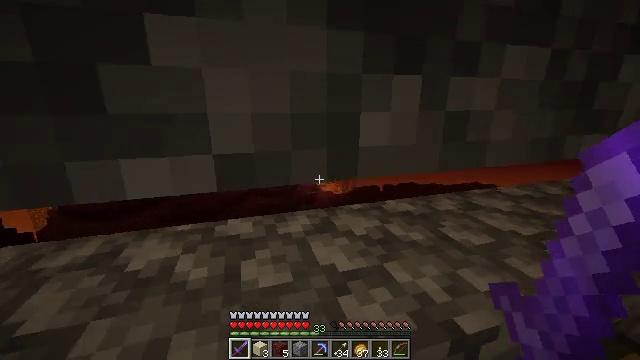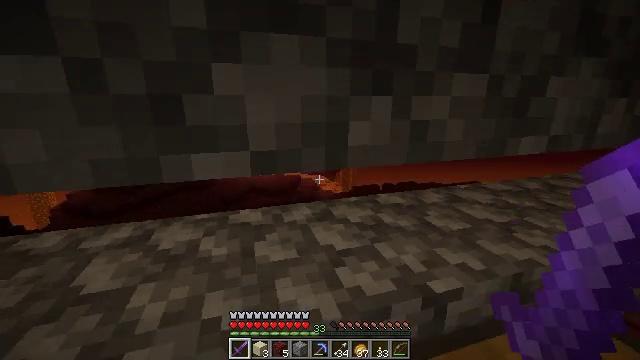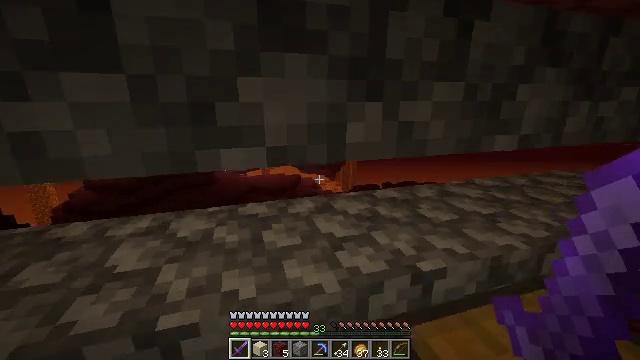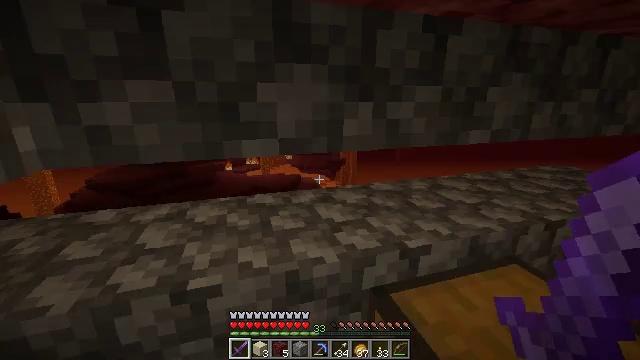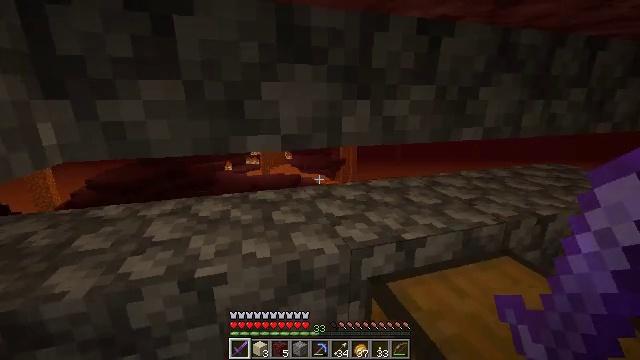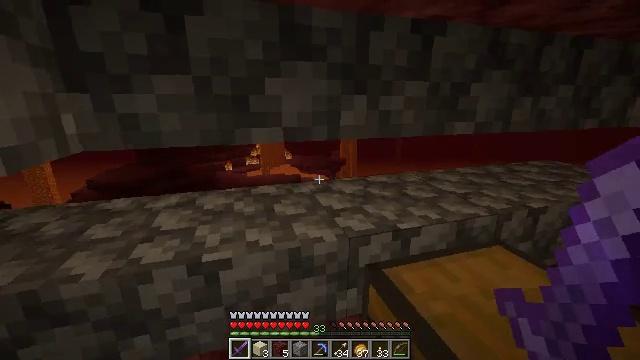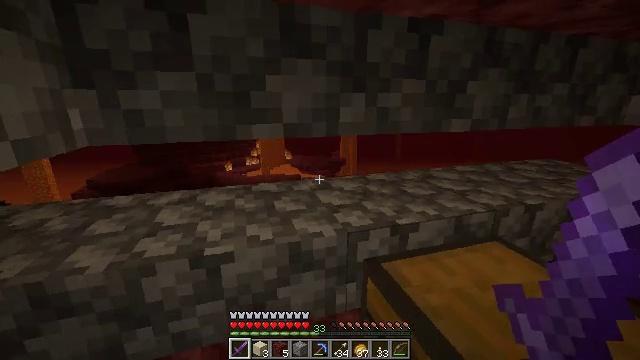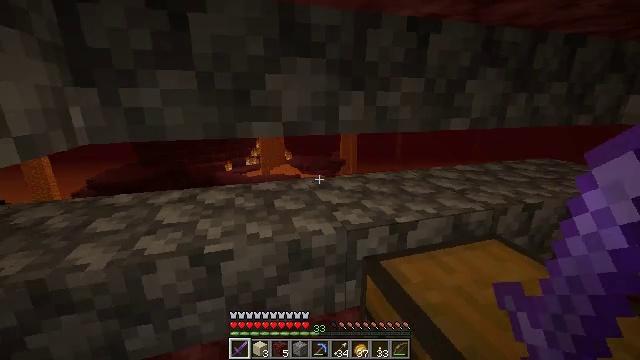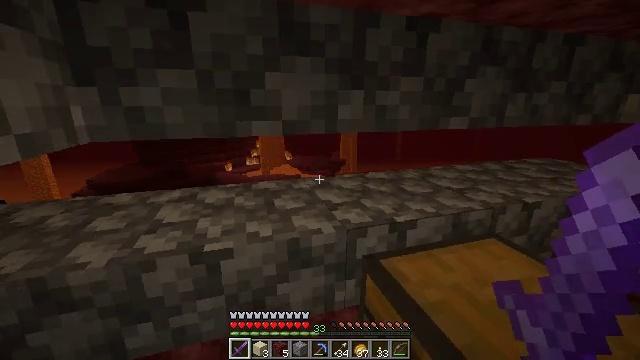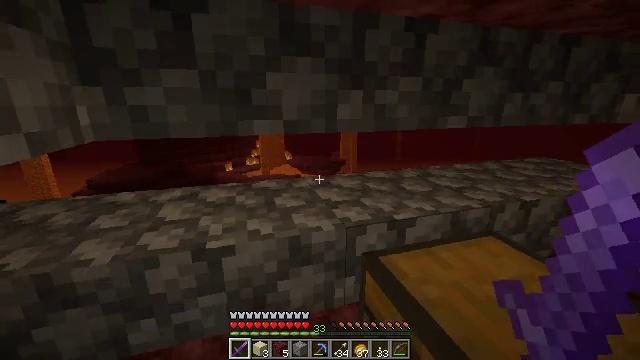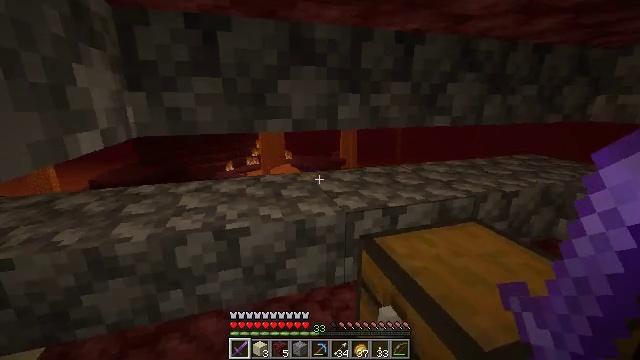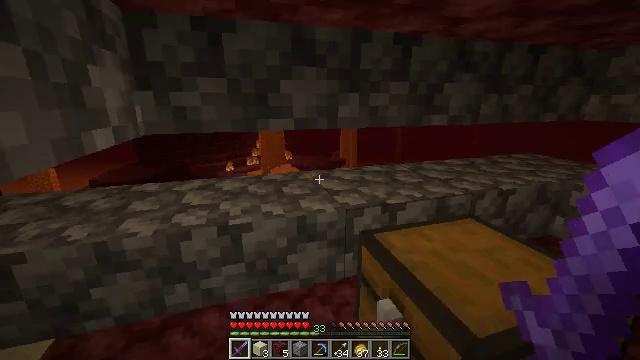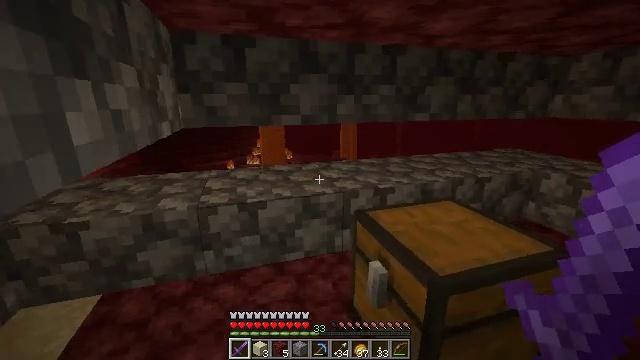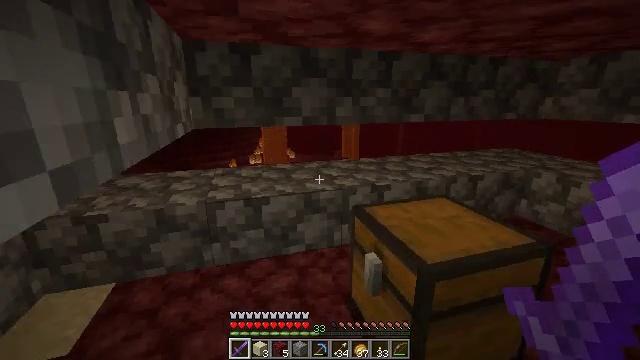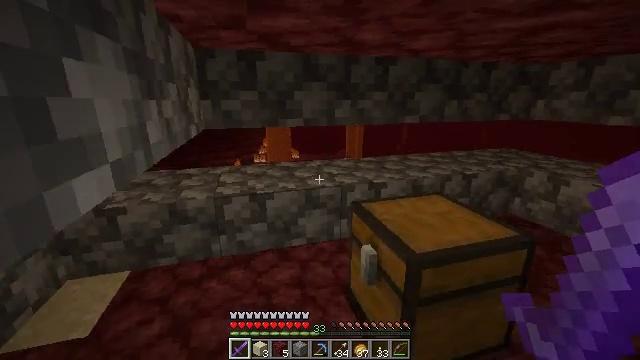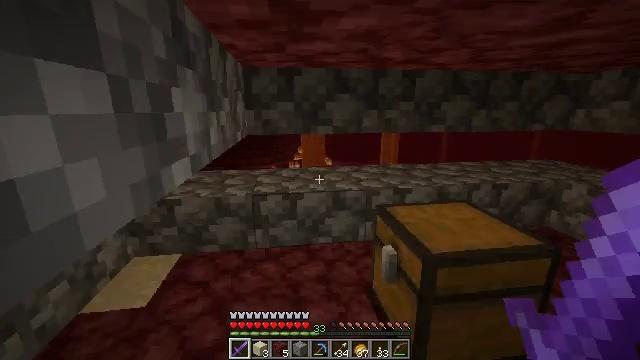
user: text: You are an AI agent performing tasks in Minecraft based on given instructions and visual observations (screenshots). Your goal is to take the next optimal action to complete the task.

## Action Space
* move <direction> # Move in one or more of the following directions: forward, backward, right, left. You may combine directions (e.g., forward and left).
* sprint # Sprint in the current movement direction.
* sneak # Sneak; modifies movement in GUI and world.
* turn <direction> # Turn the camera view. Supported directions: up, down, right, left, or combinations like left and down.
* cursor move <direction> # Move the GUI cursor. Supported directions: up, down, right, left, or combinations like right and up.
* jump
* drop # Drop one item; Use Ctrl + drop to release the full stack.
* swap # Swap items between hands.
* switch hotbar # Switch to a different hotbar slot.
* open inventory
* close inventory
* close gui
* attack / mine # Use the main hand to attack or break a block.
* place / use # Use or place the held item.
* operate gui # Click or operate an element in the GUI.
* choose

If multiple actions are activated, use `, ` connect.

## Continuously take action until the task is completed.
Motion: motion action
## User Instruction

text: Attack the cobblestone slab to gather it.
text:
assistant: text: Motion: move back
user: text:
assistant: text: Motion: move back
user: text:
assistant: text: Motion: no_op
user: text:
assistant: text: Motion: no_op
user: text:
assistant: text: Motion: no_op
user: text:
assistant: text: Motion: no_op
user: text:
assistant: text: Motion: no_op
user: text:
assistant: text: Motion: no_op
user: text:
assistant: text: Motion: move back
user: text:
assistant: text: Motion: move back
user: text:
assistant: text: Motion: move back
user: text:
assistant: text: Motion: move back
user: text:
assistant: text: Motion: move back
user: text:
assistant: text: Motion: move back
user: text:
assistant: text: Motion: turn left and up
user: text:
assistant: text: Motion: turn left and up
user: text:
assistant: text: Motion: turn left and up
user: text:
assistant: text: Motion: turn left
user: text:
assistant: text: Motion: turn left
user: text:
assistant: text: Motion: turn left
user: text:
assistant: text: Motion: turn left
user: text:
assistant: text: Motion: move forward
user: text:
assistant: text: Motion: move forward
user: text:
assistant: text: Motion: move forward
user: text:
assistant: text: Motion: move forward, sneak, turn left
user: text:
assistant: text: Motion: move forward, sneak
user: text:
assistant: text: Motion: move forward and move right, sneak
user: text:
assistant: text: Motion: move forward and move right, sneak
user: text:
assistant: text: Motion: move forward and move right, sneak, turn left
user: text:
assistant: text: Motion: move forward and move right, sneak, turn left